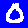
Digit: 0